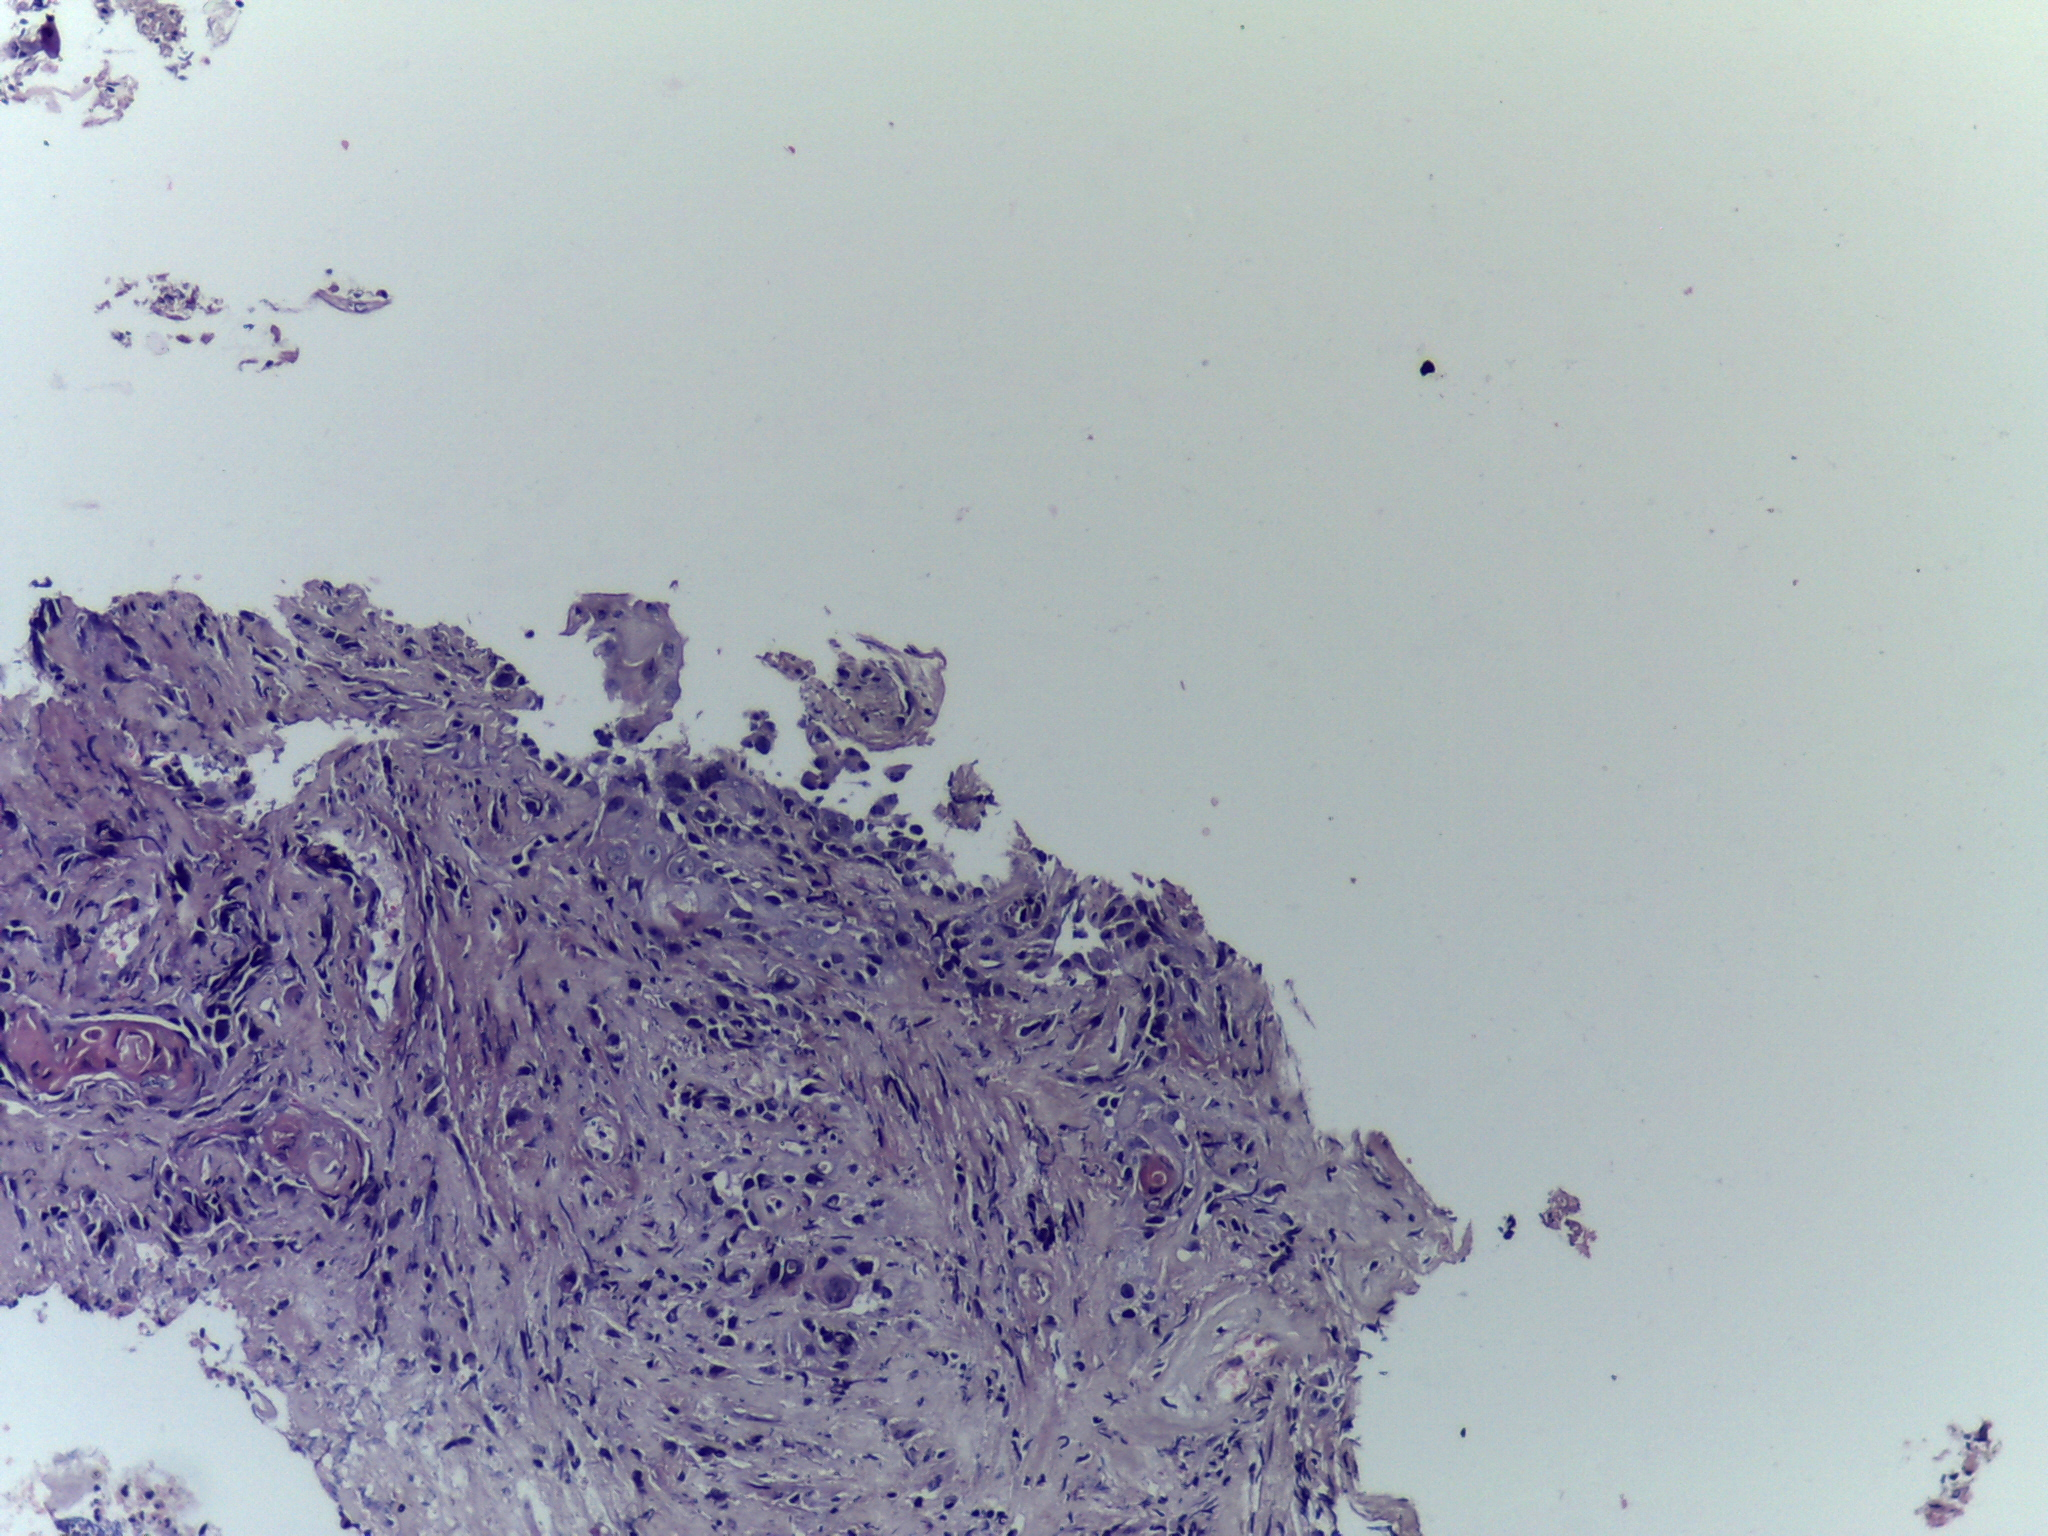
Diagnosis: OSCC